Question: I want to calculate the average over a range (B1:B12 or C1:C12 in the figure), excluding:
1. Cells not being numeric, including Empty strings, Blank cells with no contents, #NA, text, etc. (B1+B8:B12 or C1+C8:C12 here).
2. Cells for which corresponding cells in a range (A1:A12 here) have values outside an interval ([7,35] here). This would further exclude B2:B3 or C2:C3. At this point, cells in column A may contain numbers or have no contents.
I think it is not possible to use any built-in 'AVERAGE'-like function. Then, I tried calculating the sum, the count, and divide. I can calculate the count (F2 and F7), but not the sum (F3), when I have '#N/A' in the range, e.g.
How can I do this?
Notes:
1. Column G shows the formulas in column F.
2. I cannot filter and use SUBTOTAL.
3. B8:C8 contain Blank cells with no contents, B9:C9 contain Empty strings.
4. I am looking for (non-user defined) formulas, i.e., non-VBA.

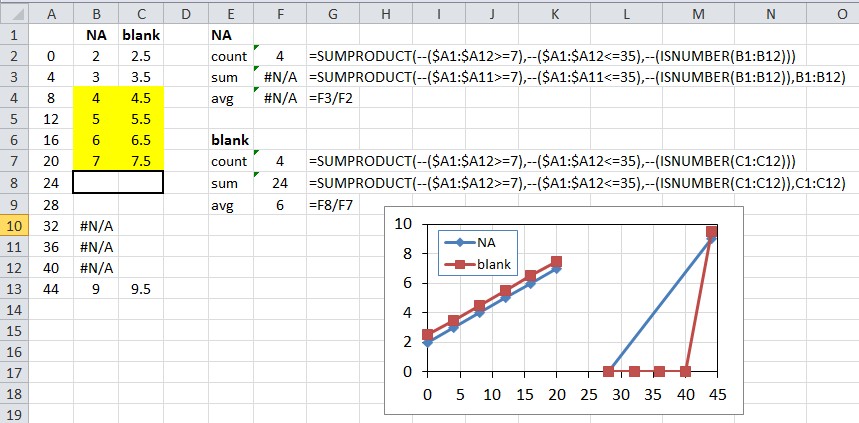
Answer: You can accomplish this by using based upon nested IFs to provide at least part of the criteria. When an 'IF' resolves to it no longer process the portion of the statement.

The in F2:F3 are,
'''
=SUM(IF(NOT(ISNA(B2:B13)), (A2:A13>=7)*(A2:A13<=35)*(B2:B13<>"")))
=SUM(IF(NOT(ISNA(B2:B13)), IF(B2:B13<>"", (A2:A13>=7)*(A2:A13<=35)*B2:B13)))
'''
The in F7:F8 are,
'''
=SUM(IF(NOT(ISNA(C2:C13)), (A2:A13>=7)*(A2:A13<=35)*(C2:C13<>"")))
=SUM(IF(NOT(ISNA(C2:C13)), IF(C2:C13<>"", (A2:A13>=7)*(A2:A13<=35)*C2:C13)))
'''
Array formulas need to be finalized with ++. Once entered correctly, they can be filled down like any other formula if necessary.
Array formulas increase calculation load logarithmically as the range(s) they refer to expand. Try to keep excess blank rows to a minimum and avoid full column references.